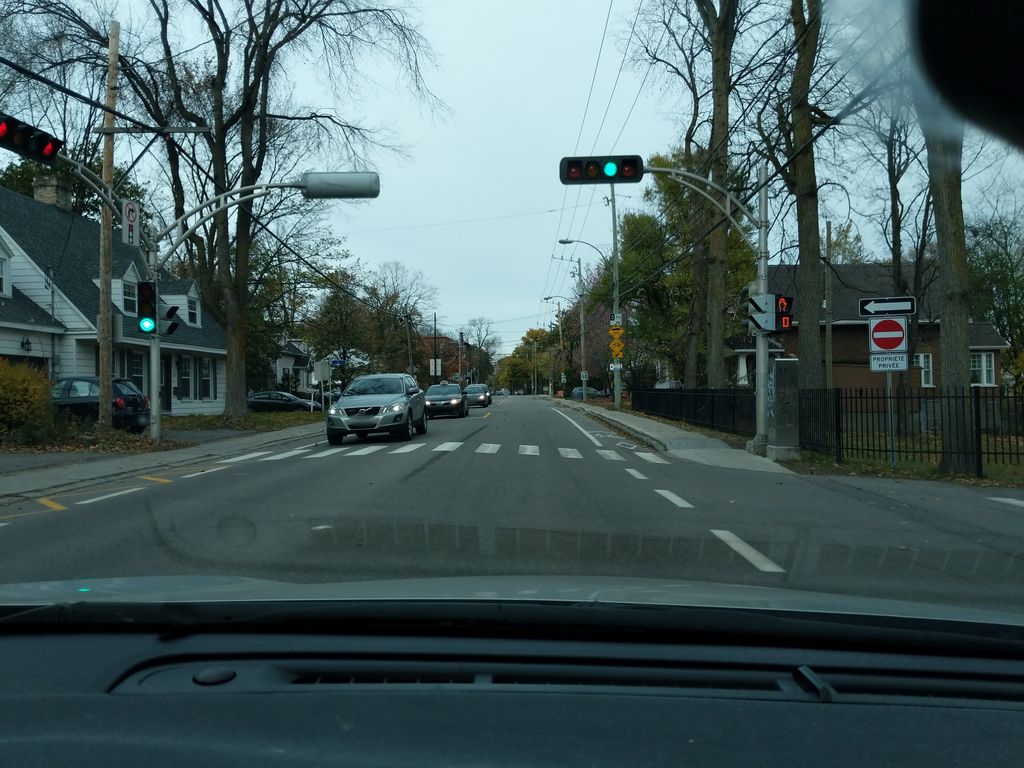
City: quebec_city